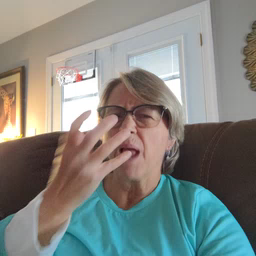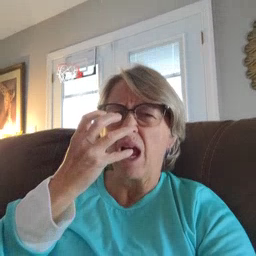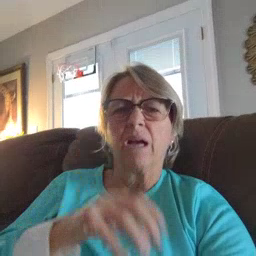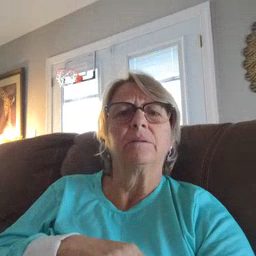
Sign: mad